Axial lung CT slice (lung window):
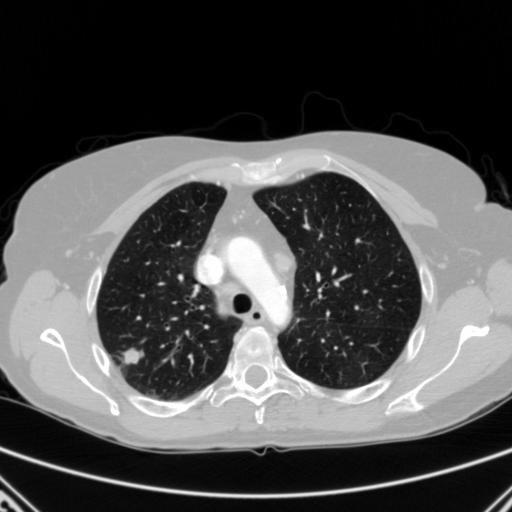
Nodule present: yes
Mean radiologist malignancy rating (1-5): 4